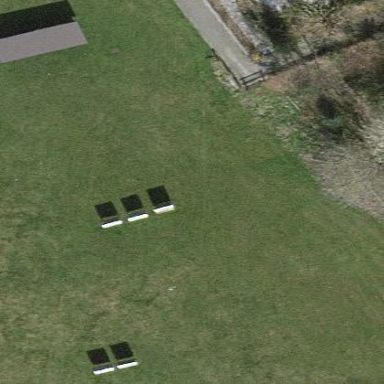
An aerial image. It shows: Grass pitch used for archery.